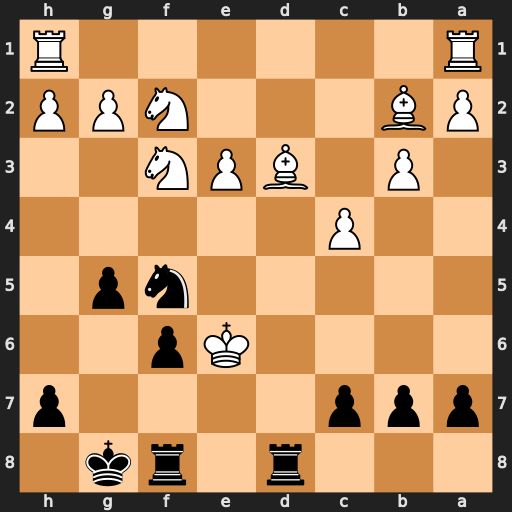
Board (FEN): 3r1rk1/ppp4p/4Kp2/5np1/2P5/1P1BPN2/PB3NPP/R6R
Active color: b
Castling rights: -
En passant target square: -
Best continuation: Ng7+ Ke7 Rde8+ Kd7 Rf7#